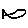
Label: fish